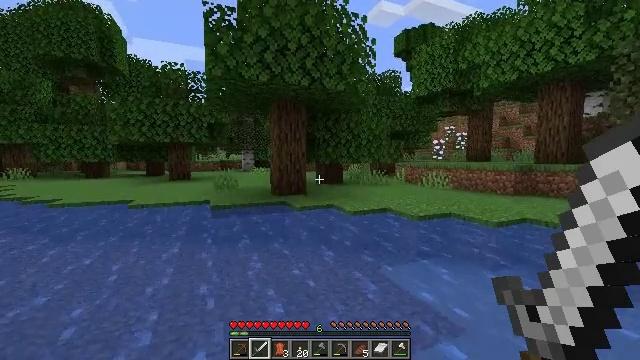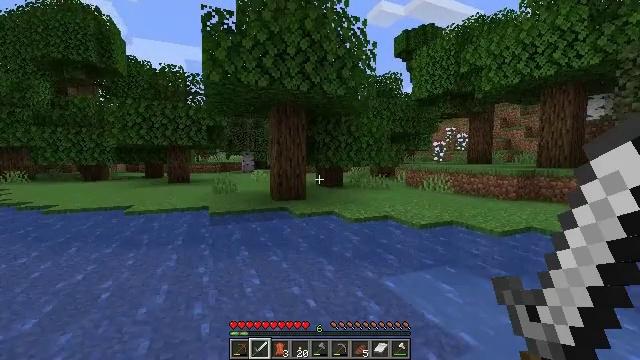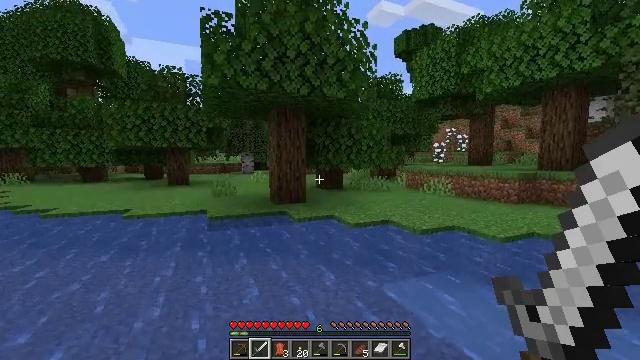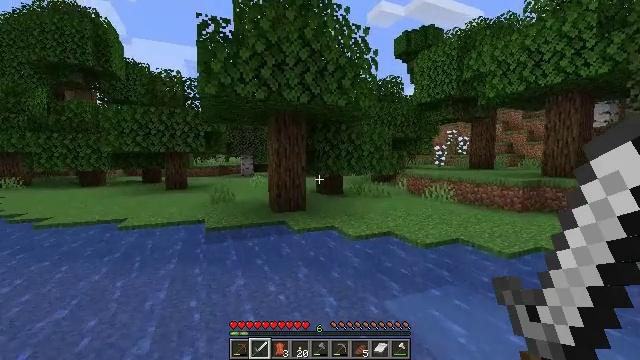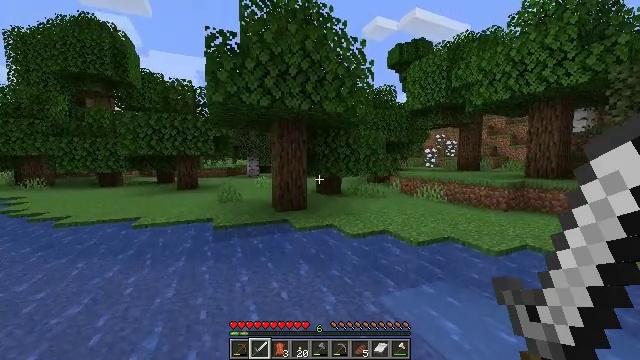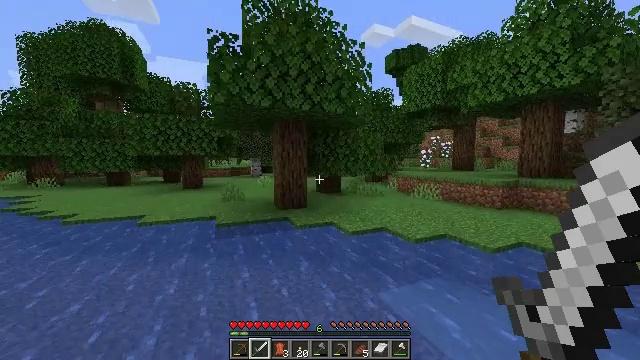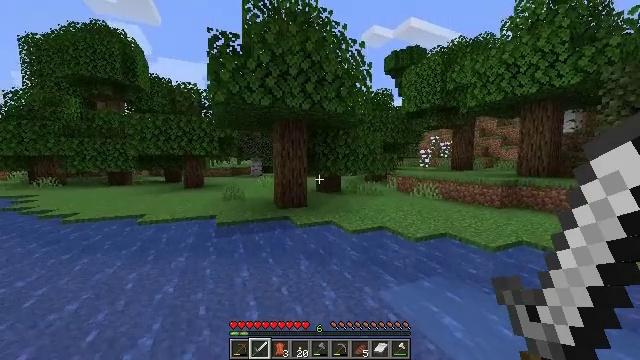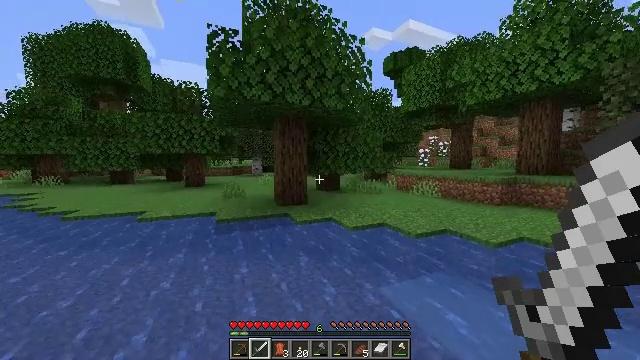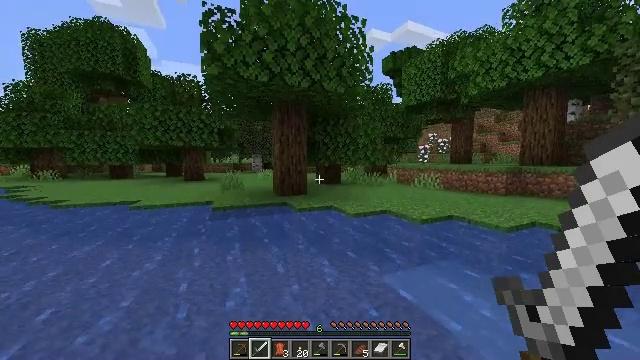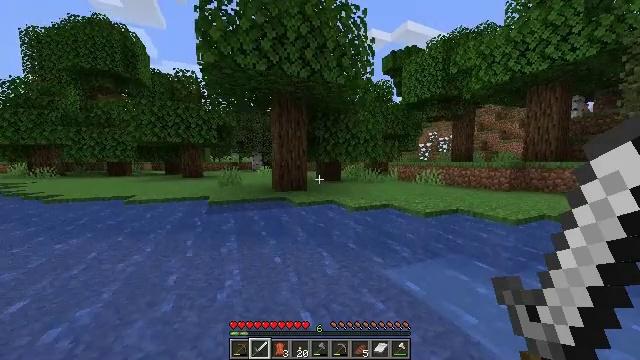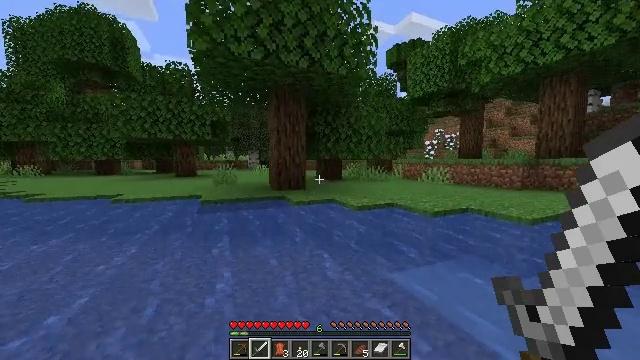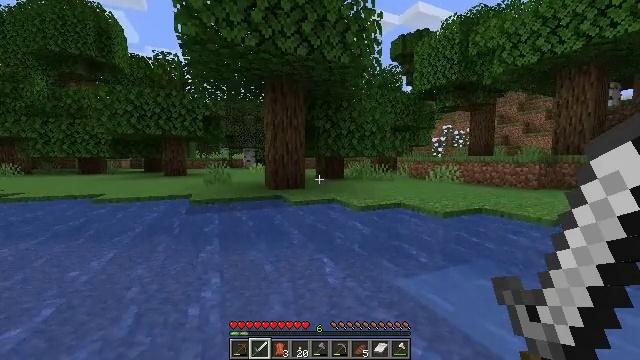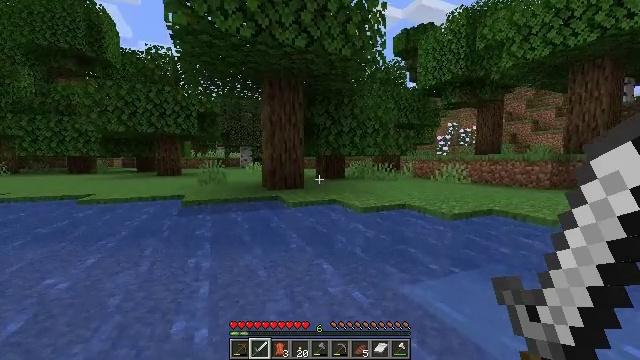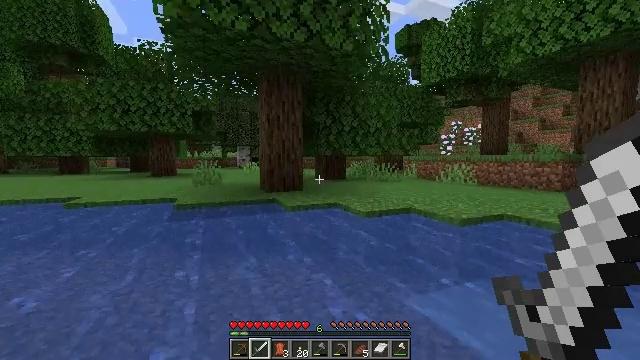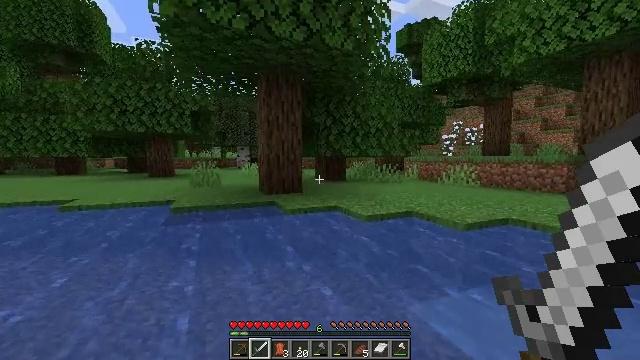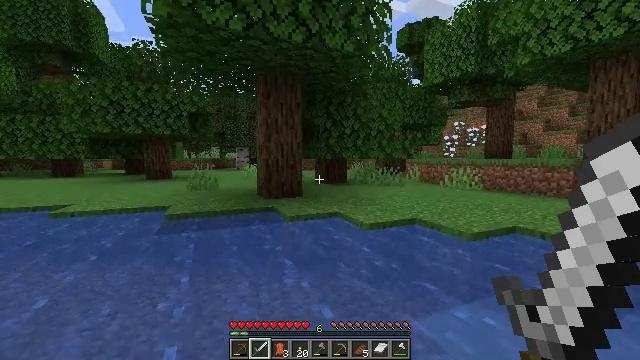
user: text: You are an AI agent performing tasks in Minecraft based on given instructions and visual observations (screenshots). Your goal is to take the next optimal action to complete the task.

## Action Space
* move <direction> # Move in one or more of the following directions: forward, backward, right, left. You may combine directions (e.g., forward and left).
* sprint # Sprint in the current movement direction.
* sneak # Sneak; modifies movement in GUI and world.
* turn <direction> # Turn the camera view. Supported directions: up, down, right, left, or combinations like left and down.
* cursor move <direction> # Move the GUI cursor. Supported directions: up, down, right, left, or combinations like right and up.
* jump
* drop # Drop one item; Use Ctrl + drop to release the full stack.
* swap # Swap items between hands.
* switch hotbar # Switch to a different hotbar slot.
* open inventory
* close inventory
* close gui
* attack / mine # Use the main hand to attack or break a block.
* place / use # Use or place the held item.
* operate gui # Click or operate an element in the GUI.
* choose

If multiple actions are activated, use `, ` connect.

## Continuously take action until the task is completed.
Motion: motion action
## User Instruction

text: Remove oak leaves from branches.
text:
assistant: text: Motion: move forward, sprint, jump
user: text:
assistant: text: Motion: move forward, sprint, jump
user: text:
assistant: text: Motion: move forward, sprint, jump
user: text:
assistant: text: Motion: move forward, sprint, jump
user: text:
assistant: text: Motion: move forward, sprint, jump
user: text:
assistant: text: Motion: move forward, sprint, jump
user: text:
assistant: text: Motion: move forward, sprint, jump
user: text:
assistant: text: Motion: move forward, sprint, jump
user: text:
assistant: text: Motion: move forward, sprint, jump
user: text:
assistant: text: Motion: move forward, sprint, jump
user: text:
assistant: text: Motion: move forward, sprint, jump
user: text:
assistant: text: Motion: move forward, sprint, jump
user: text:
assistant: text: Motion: move forward, sprint, jump
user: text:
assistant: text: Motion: move forward, sprint, jump
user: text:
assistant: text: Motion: move forward, sprint, jump
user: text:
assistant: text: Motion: move forward, sprint, jump
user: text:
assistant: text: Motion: move forward, sprint, jump
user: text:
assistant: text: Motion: move forward, sprint, jump
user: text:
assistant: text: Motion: move forward, sprint, jump
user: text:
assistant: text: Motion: move forward, sprint, jump
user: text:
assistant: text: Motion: move forward, sprint, jump
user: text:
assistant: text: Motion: move forward, sprint, jump
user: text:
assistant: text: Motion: move forward, sprint, jump
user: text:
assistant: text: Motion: move forward, sprint, jump
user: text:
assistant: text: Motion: move forward, sprint, jump
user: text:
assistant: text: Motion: move forward, sprint, jump
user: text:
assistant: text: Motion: move forward, sprint, jump
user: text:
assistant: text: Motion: move forward, sprint, jump
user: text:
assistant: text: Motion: move forward, sprint, jump
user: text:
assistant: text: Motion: move forward, sprint, jump